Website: home-depot
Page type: account-dashboard
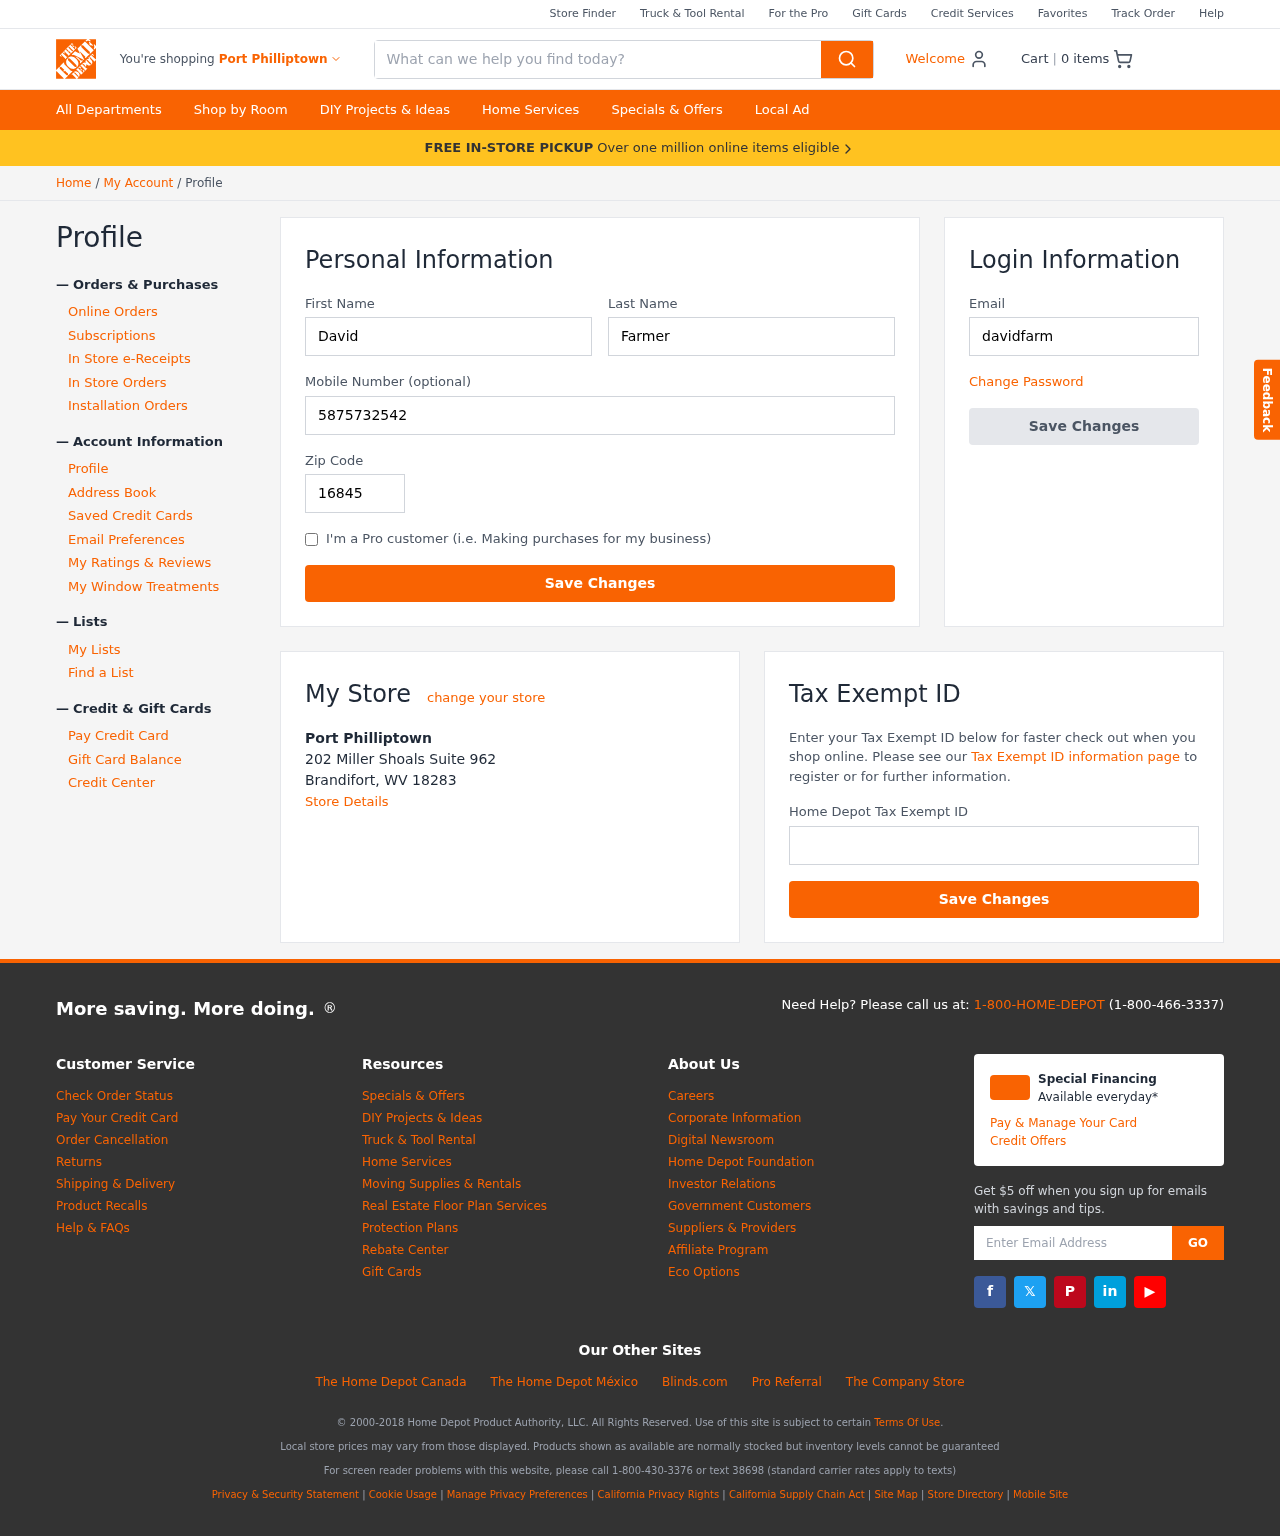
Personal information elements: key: PII_CITY
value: Port Philliptown
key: PII_EMAIL
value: davidfarmer@hotmail.com
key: PII_FIRSTNAME
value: David
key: PII_LASTNAME
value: Farmer
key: PII_LOCATION1_CITY_STATE_ZIP
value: Brandifort, WV 18283
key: PII_LOCATION1_NAME
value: Port Philliptown
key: PII_LOCATION1_STREET
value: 202 Miller Shoals Suite 962
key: PII_PHONE
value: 5875732542
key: PII_POSTCODE
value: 16845
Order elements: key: ORDER_NUM_ITEMS
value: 0
Search elements: key: HEADER_SEARCH
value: What can we help you find today?